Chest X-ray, PA view. Patient: 61 years old, sex M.
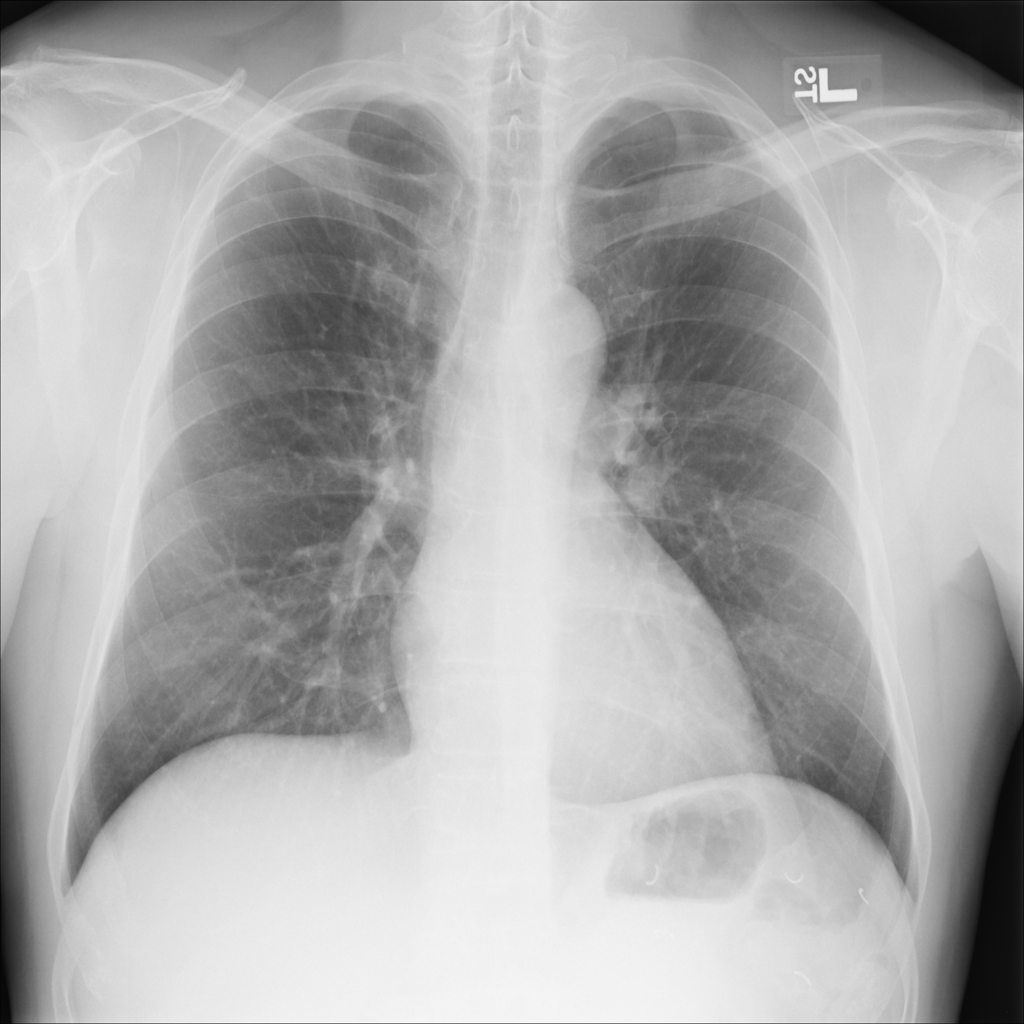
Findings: No Finding